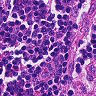
Metastatic tissue present: no